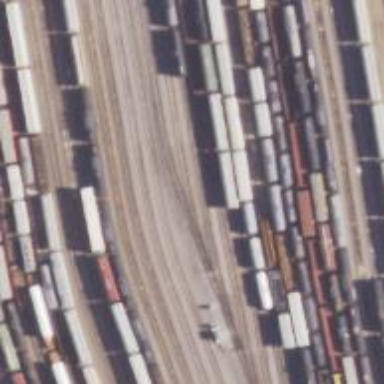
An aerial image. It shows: Railway yard used for servicing trains.